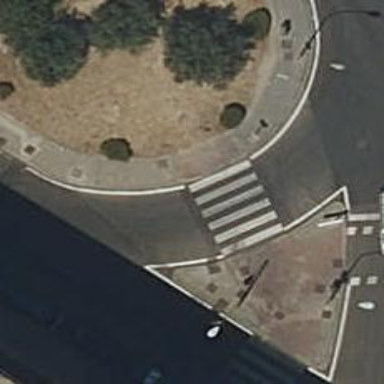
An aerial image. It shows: Uncontrolled zebra crossing on the road.